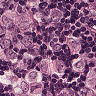
Metastatic tissue present: yes